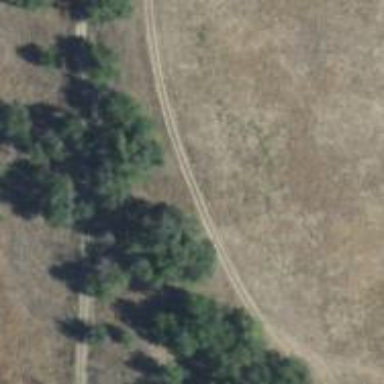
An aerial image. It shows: Track with grade 5 tracktype.